Question: I am trying to implement the select alarm day page, like the alarm screen in iPhone. I can mark multiple cells at a time but the problem is that when I mark row 1 & 2 I can't identify that the two rows are marked. Can anyone help me?
here is the screen, that I have implemented ]
'''
NSUserDefaults *dd=[NSUserDefaults standardUserDefaults];
UITableViewCell *cell= [tableView cellForRowAtIndexPath:path];
if (path.row==0) {
if (cell.accessoryType == UITableViewCellAccessoryCheckmark) {
cell.accessoryType = UITableViewCellAccessoryNone;
} else {
cell.accessoryType = UITableViewCellAccessoryCheckmark;
[dd setObject:@"sun" forKey:@"key"];
day=@"sun";
}
}
if (path.row==1) {
if (Tablcell.accessoryType == UITableViewCellAccessoryCheckmark) {
Tablcell.accessoryType = UITableViewCellAccessoryNone;
} else {
cell.accessoryType = UITableViewCellAccessoryCheckmark;
day=@"mon";
[dd setObject:@"mon" forKey:@"key"];
}
[dd synchronize];
}
'''
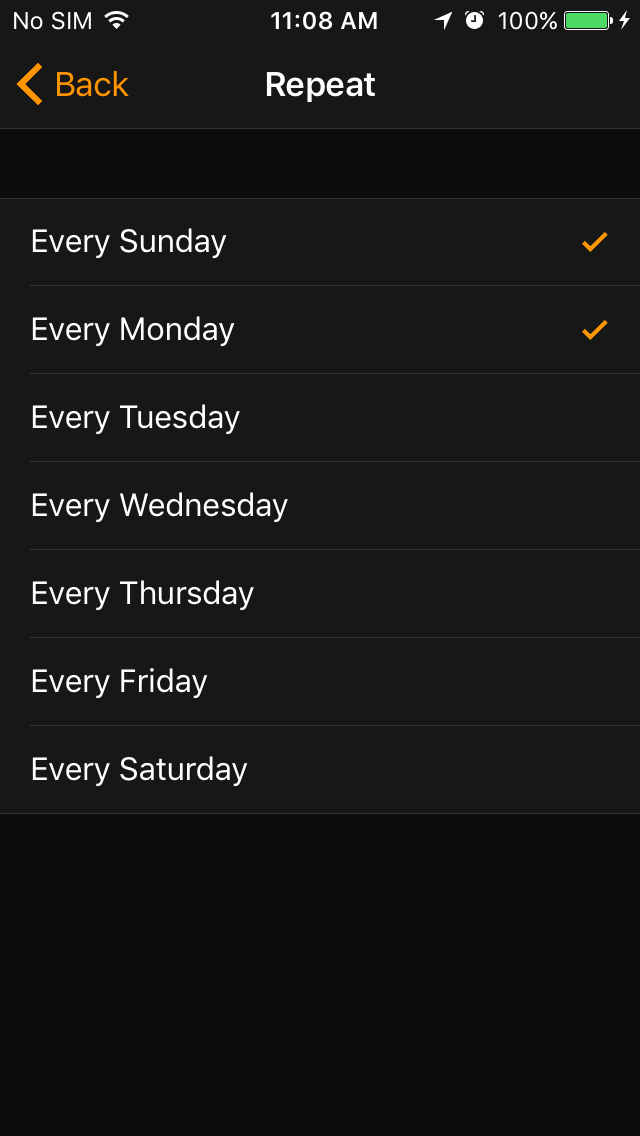
Answer: Create a mutual array
'''
NSMutableArray *selectedIndexArray;
'''
In didSelectItemAtIndexPath Method add index value in selectedIndexArray
'''
NSString *str = [NSString stringWithFormat:@"%ld",(long)indexPath.item];
[selectedIndexArray addObject:str];
'''
In didDeselectItemAtIndexPath Method remove index value from selectedIndexArray
'''
NSString *str = [NSString stringWithFormat:@"%ld",(long)indexPath.item];
if([selectedIndexArray containsObject:str]){
[selectedIndexArray removeObject:str];
}
'''
Now you can use this array to show / hide checked button in cell